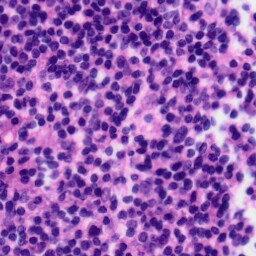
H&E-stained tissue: Tonsil